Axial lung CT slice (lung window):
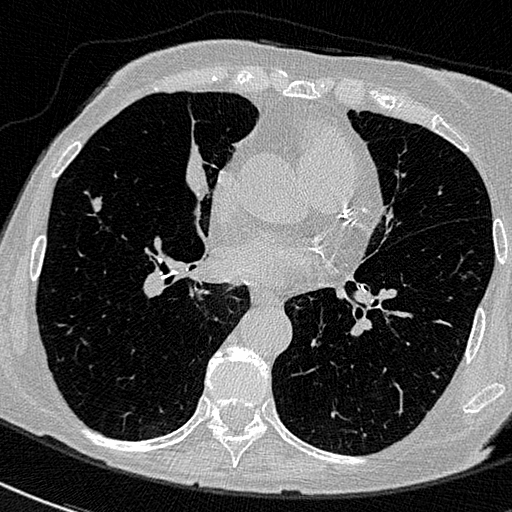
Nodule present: yes
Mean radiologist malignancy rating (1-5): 2.75